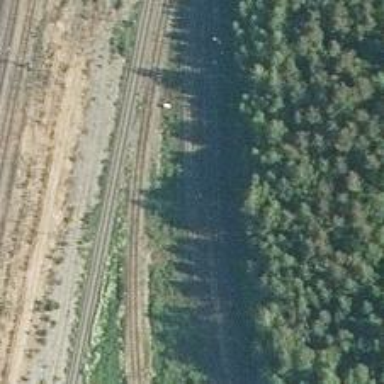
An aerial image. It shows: Railway signal.